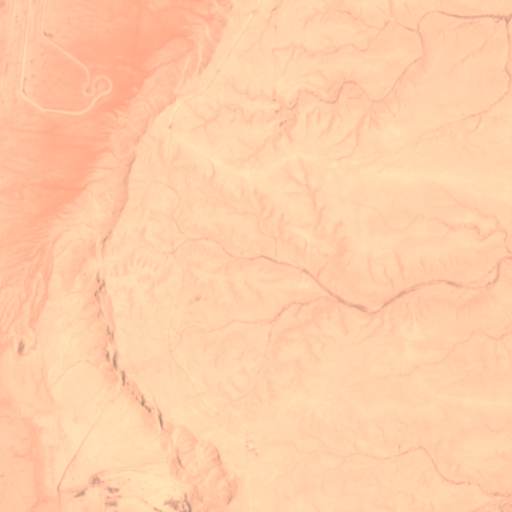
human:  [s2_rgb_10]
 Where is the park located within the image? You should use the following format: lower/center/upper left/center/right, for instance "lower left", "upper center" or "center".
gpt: The park is located in the upper left of the image.
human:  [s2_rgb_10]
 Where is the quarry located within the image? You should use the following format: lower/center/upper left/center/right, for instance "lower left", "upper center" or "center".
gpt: The quarry is located in the upper left of the image.
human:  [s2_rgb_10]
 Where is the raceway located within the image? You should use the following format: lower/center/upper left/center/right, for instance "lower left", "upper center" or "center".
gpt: The raceway is located in the upper left of the image.
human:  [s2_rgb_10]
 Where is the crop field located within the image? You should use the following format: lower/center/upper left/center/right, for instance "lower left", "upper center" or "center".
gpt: There is no crop field in the image.